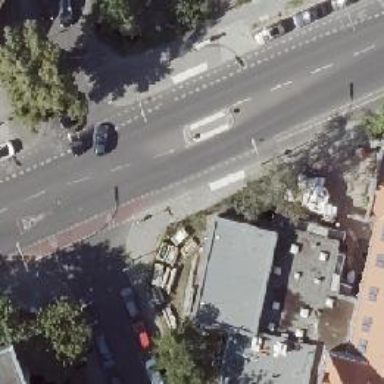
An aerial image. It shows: Asphalt tertiary road with asphalt cycleway.